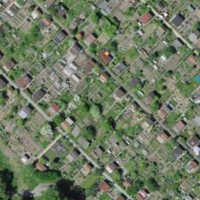
EUNIS habitat code: 53
Species observed at this site:
Primula vulgaris